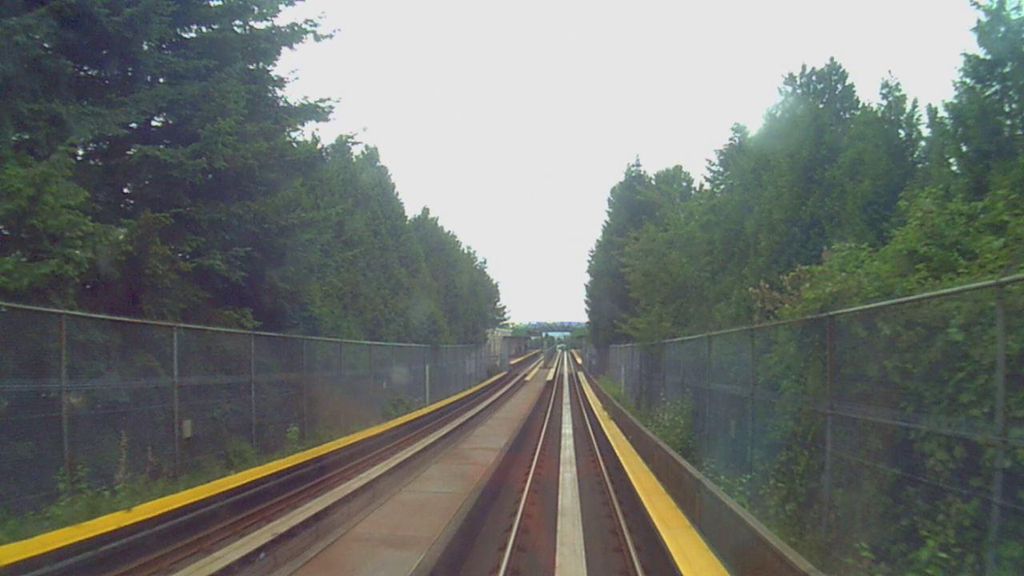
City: vancouver